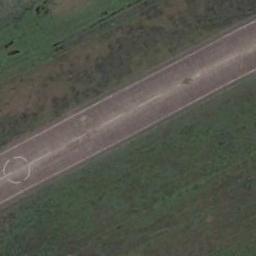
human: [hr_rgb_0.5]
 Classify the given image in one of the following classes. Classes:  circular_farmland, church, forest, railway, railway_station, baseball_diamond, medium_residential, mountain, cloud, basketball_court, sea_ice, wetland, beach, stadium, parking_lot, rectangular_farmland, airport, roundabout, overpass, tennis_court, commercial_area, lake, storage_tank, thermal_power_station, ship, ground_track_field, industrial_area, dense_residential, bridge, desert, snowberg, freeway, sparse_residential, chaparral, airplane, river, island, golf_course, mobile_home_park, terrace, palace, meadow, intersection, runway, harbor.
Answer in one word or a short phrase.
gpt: runway